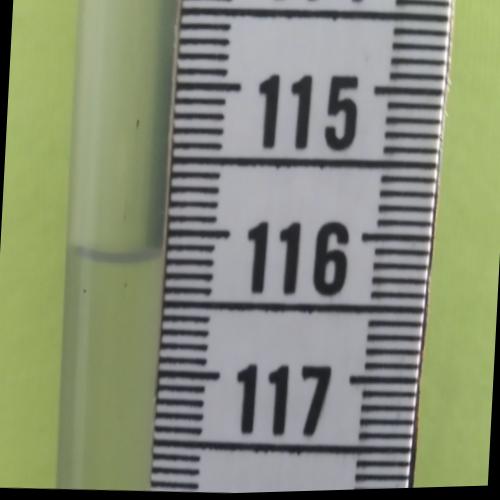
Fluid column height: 116.2 cm